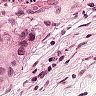
Metastatic tissue present: yes